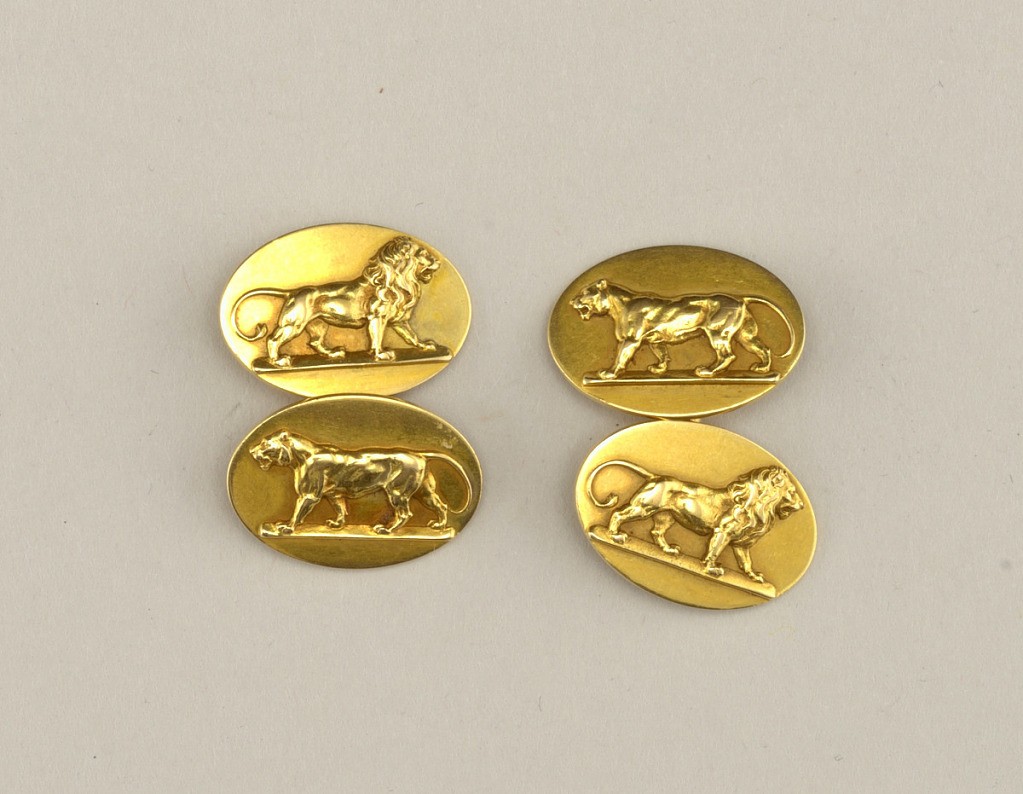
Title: cuff link
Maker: Theodore W. Foster & Bro. Co.
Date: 19th century
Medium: Gold
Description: Relief ornament of a lion and lioness